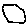
Label: hexagon